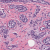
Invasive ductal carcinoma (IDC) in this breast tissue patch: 1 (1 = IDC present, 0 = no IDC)